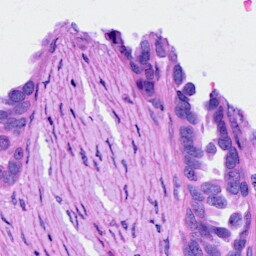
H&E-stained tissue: Ovarian